Question: i am wondering why the textarea refuses to stay aligned with the containing div?
'''
<!-- the textarea pokes out-->
<div style="border:1px solid #ccc; width:300px">
<textarea style="width:100%"></textarea>
</div>
'''
It is causing me difficulty in ensuring alignment of elements

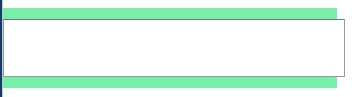
Answer: By default, a '<textarea>' element is rendered with a border around it. The problem with this is that when you set the 'width' property on an element, you're only setting the content width, not the total width. The total width of the element is (width + border + padding + margin) so when you set the 'width' on the '<textarea>' to be 100% it sets the to 300px but the total width is that 300px plus the default borders, which causes it to exceed the 300px width of the '<div>'.
You'll could accommodate these borders in the '<div>' using padding/margins, but a better solution would be to set the 'box-sizing' property on the '<textarea>' to 'border-box' to force the 'width' property to define the total width of everything up to and including the border of the element.
You'll need to do a bit of research on that property because it's declared differently in all browsers (e.g. '-moz-box-sizing', '-ms-box-sizing', '-webkit-box-sizing', etc.). <URL> for you to look through.
The 'box-sizing' fix works for Firefox, but I haven't tested it in other browsers. It's possible that some of them, particularly when in quirks/legacy mode, could also apply a margin to the element. If this is the case, then all you would need to do would be to remove the margins with CSS (AFAIK, there isn't a widely supported option for 'box-sizing' that extends to margins - only ones for content, padding, and border).
I'd suggest being specific with this fix, and only removing the left/right margins (i.e. 'margin-left: 0; margin-right: 0;') rather than removing margins entirely (i.e. 'margin: 0;') to preserve any top/bottom margins if they exist (and if you want to keep them). I know Firefox applies a 1px margin to the top/bottom, and other browsers might as well.